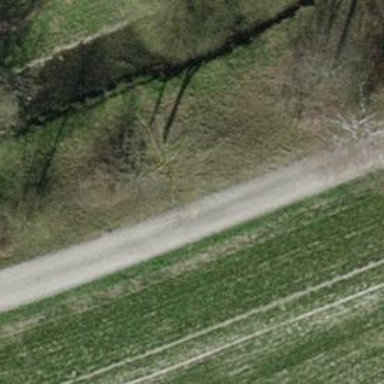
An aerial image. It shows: Track with compacted grade2 surface.